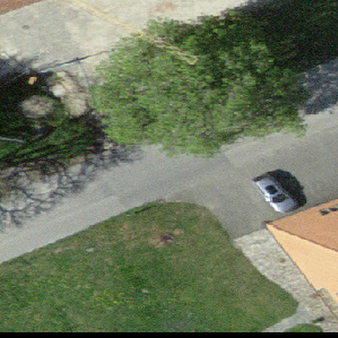
Label: other